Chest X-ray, PA view. Patient: 22 years old, sex F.
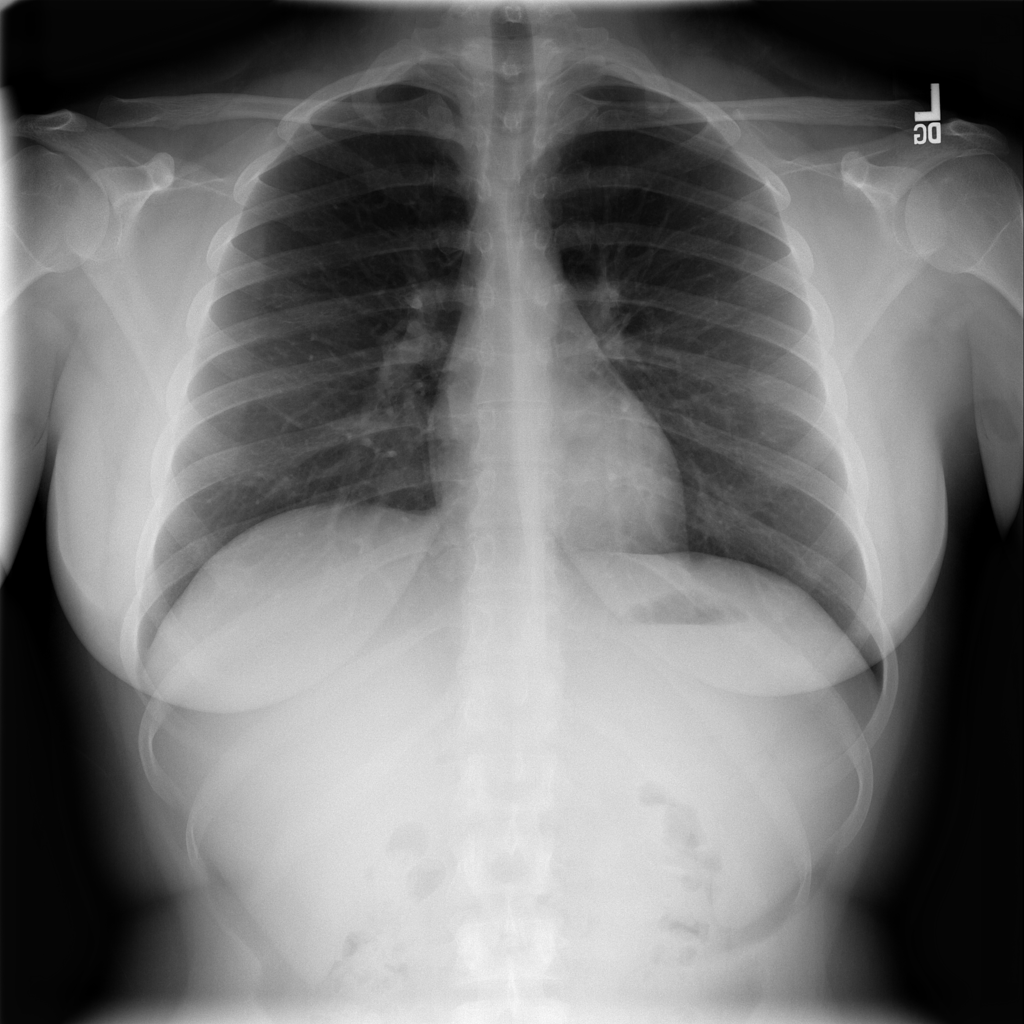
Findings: No Finding